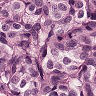
Metastatic tissue present: yes